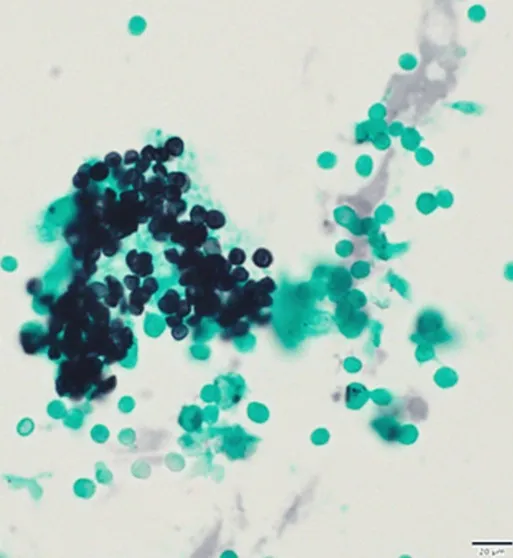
Grocott staining reveals capsular dots in the bronchoalveolar lavage fluid, consistent with Pneumocystis jirovecii infection.
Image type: pathology (methenamine_silver)